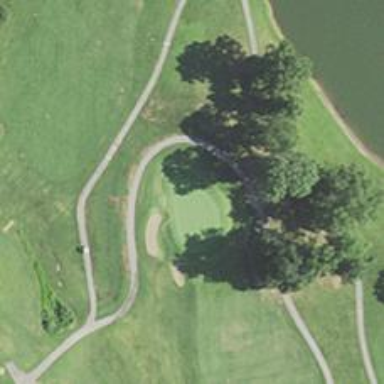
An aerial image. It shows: View of golf hole.